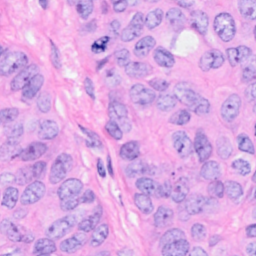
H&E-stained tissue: Breast